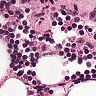
Metastatic tissue present: no